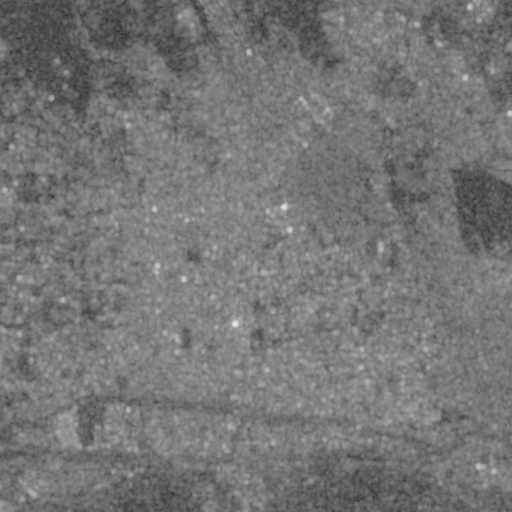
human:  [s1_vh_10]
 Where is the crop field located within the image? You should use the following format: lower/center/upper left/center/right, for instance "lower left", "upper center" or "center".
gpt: The crop field is located in the upper right of the image.
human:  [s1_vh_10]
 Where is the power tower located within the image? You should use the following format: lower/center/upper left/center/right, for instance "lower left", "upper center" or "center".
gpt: The power tower is located in the lower of the image.
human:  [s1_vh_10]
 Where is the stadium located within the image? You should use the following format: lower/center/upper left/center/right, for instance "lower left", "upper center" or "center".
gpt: The stadium is located in the center of the image.
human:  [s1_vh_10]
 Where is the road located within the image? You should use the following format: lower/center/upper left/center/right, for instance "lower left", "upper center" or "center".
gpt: There is no road in the image.

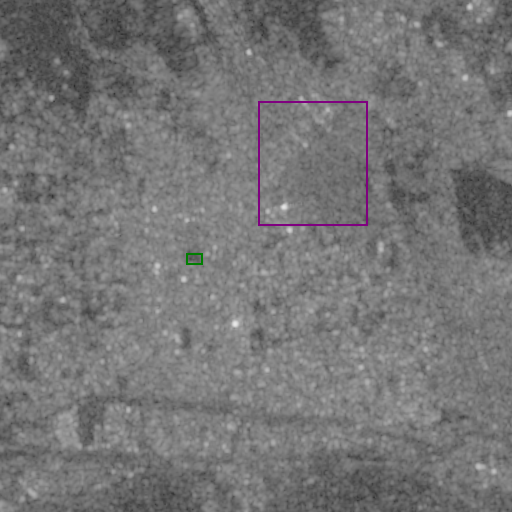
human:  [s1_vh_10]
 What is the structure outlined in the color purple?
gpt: The structure outlined in purple is a park.
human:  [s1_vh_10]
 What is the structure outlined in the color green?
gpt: The structure outlined in green is a stadium.
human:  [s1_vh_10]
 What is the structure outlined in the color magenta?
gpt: There is no magenta outline.